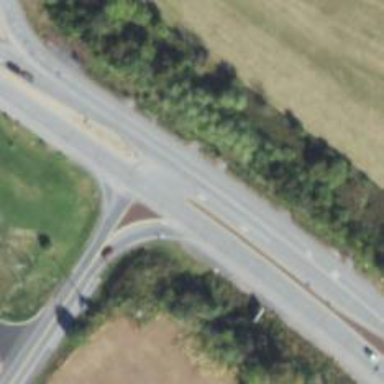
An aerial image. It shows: Asphalt road with primary link designation.